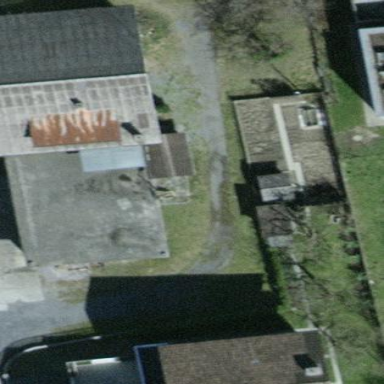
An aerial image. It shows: Shed.